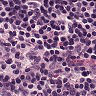
Metastatic tissue present: no